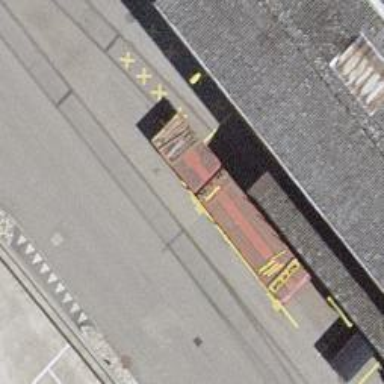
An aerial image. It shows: Railway switch.